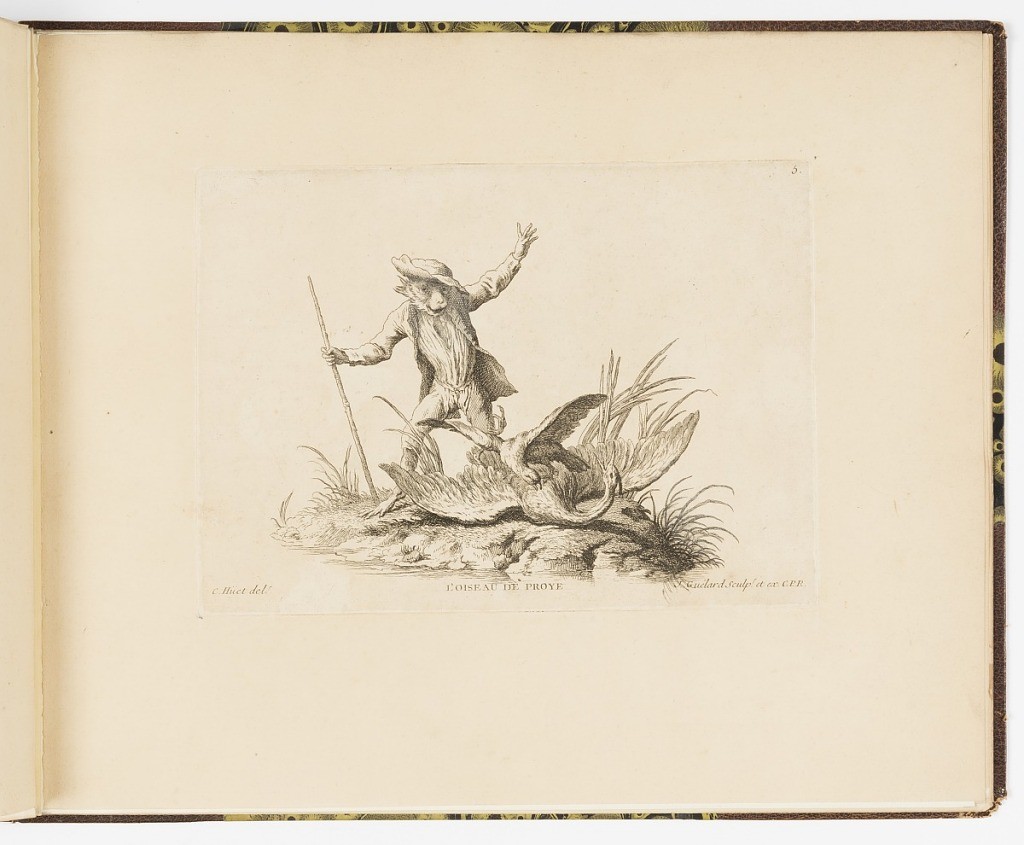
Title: L'OISEAU DE PROYE
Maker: Christophe Huet, French, 1695 – 1759
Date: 1743
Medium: Etching on laid paper
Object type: Bound print
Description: Plate 3 of a series of 23 prints featuring monkeys acting as humans in various figural scenes. In an outdoor environment, a figure of a monkey in gentleman's costume at left. He wears a hat and holds a walking stick, his arms gesticulating widely. At his feet, a small falcon or hawk attacks a large goose or crane, who cries out. The monkey observes the birds.